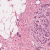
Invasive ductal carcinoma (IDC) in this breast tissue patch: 1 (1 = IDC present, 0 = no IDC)